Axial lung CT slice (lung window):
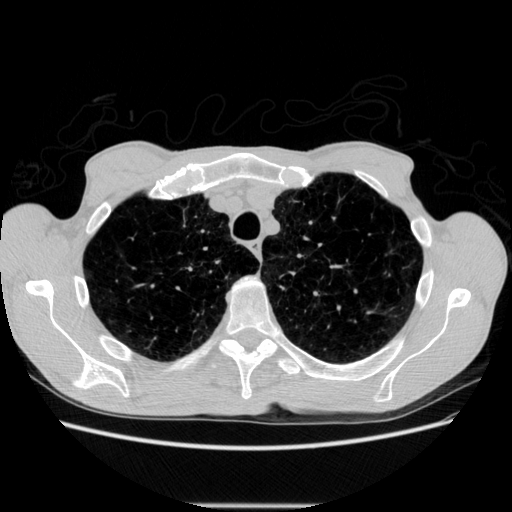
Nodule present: no